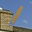
Label: 1